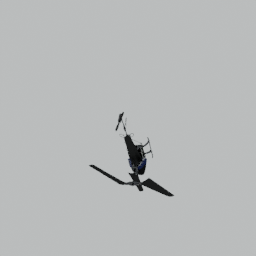
Label: mechanical